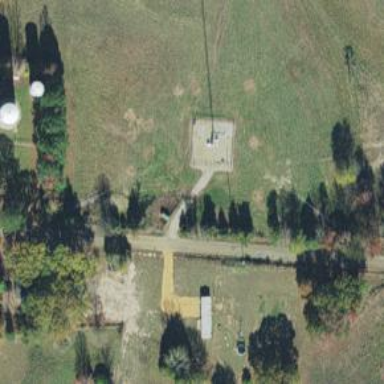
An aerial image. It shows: Mast tower used for communication.